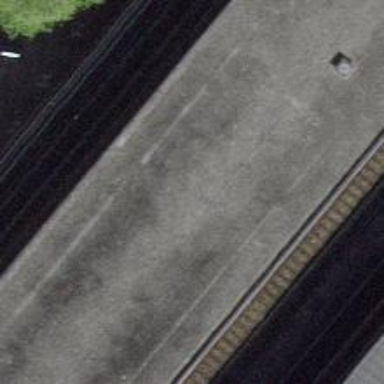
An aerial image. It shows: Black bench.